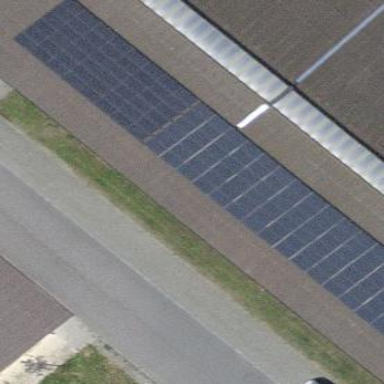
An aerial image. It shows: Solar power generator.